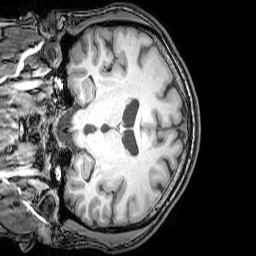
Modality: T1w
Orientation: coronal
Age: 26
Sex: male
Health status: healthy
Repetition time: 0.081 s
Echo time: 0.037 s